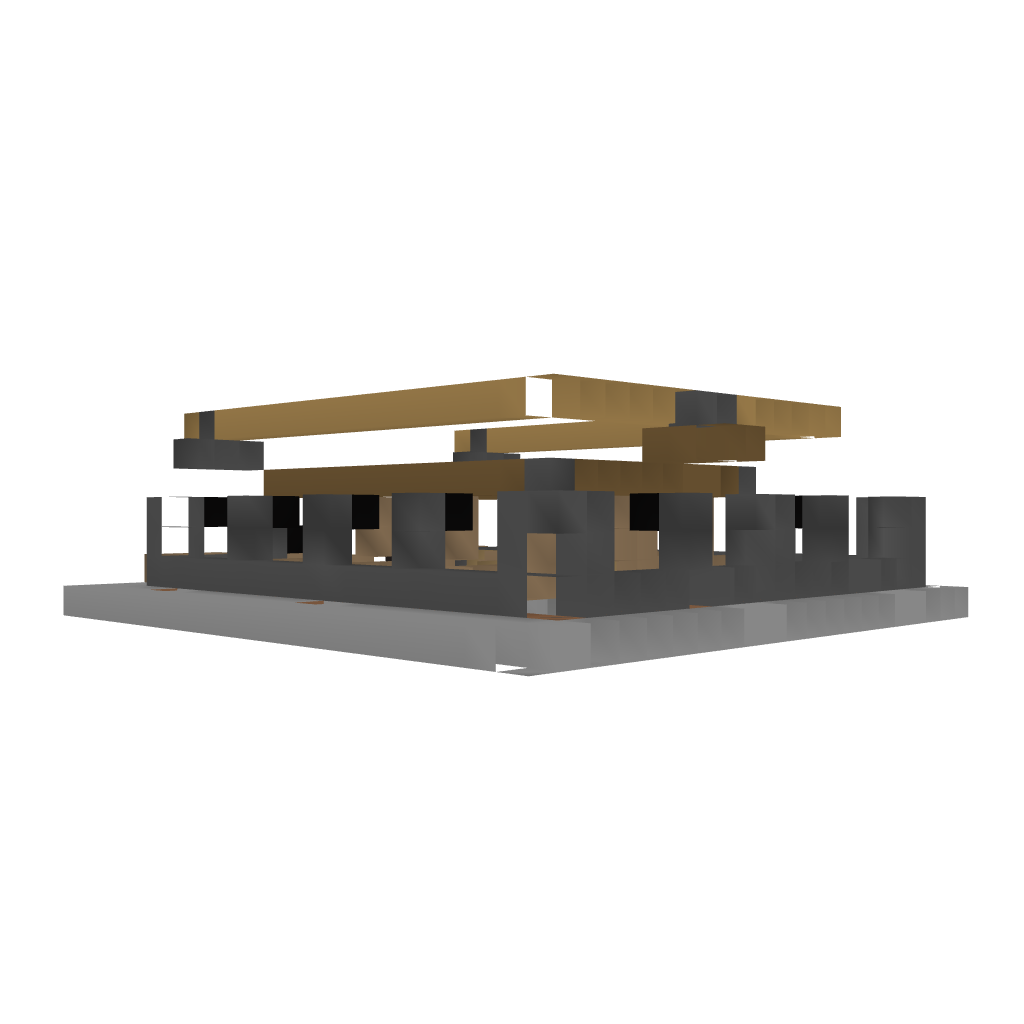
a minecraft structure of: Horse Stable